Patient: sex M, age 45
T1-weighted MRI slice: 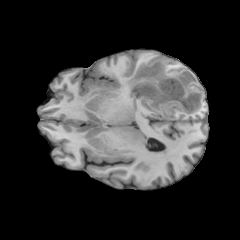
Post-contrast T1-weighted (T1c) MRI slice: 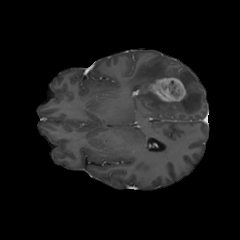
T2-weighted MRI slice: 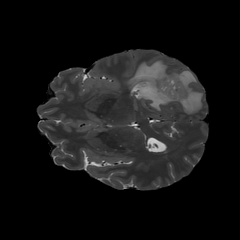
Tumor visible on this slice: yes
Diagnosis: Glioblastoma, IDH-wildtype
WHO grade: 4